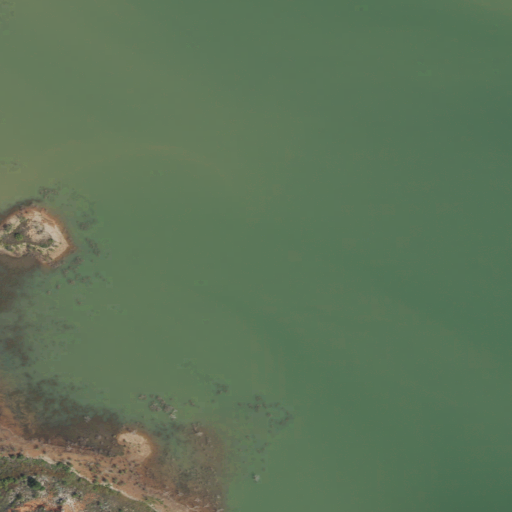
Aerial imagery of valley in Texas named Martins Canyon containing open water, herbaceous wetlands, and woody wetlands